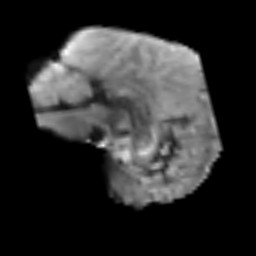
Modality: T2w
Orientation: sagittal
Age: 53
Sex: male
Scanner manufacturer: siemens
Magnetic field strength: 3 T
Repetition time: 3.2 s
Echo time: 0.081 s